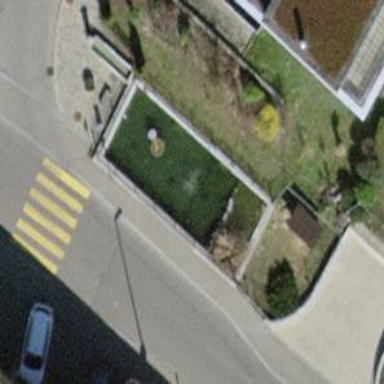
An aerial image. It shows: Fountain shooting water jets.